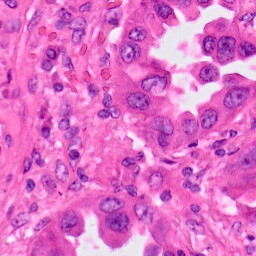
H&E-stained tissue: Lung